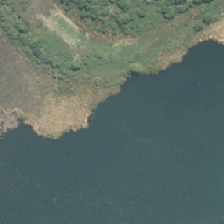
Land cover: herbaceous_freshwater_vege